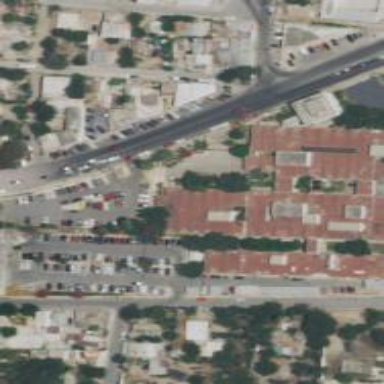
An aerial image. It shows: Healthcare facility identified as hospital.